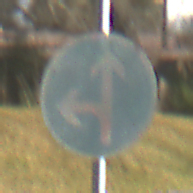
Verkehrszeichen: VorgeschriebeneFahrtrichtungGeradeausOderLinks
Umgebung: Outdoor, Nature
Tageszeit: MorningAfternoon
Wetter: PartlyCloudy
Licht: Natural
Jahreszeit: NotSpecified
Kontrast: HighContrast